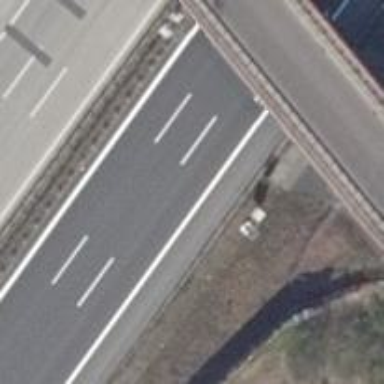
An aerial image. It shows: Motorway with concrete surface.